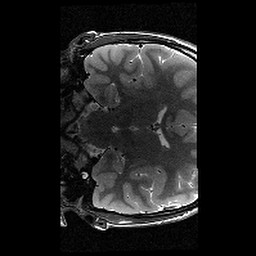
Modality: T2w
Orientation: coronal
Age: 12
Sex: male
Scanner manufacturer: siemens
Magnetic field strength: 3 T
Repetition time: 9.23 s
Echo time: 0.067 s